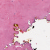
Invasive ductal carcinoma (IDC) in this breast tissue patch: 0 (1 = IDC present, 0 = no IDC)